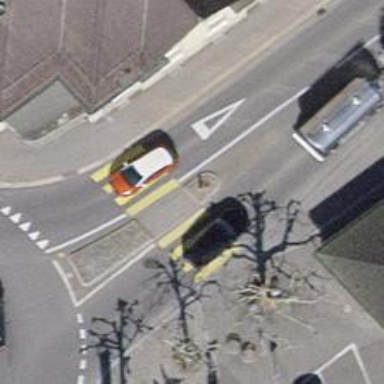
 equipped with cycle lane on both sides."